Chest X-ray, AP view. Patient: 15 years old, sex M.
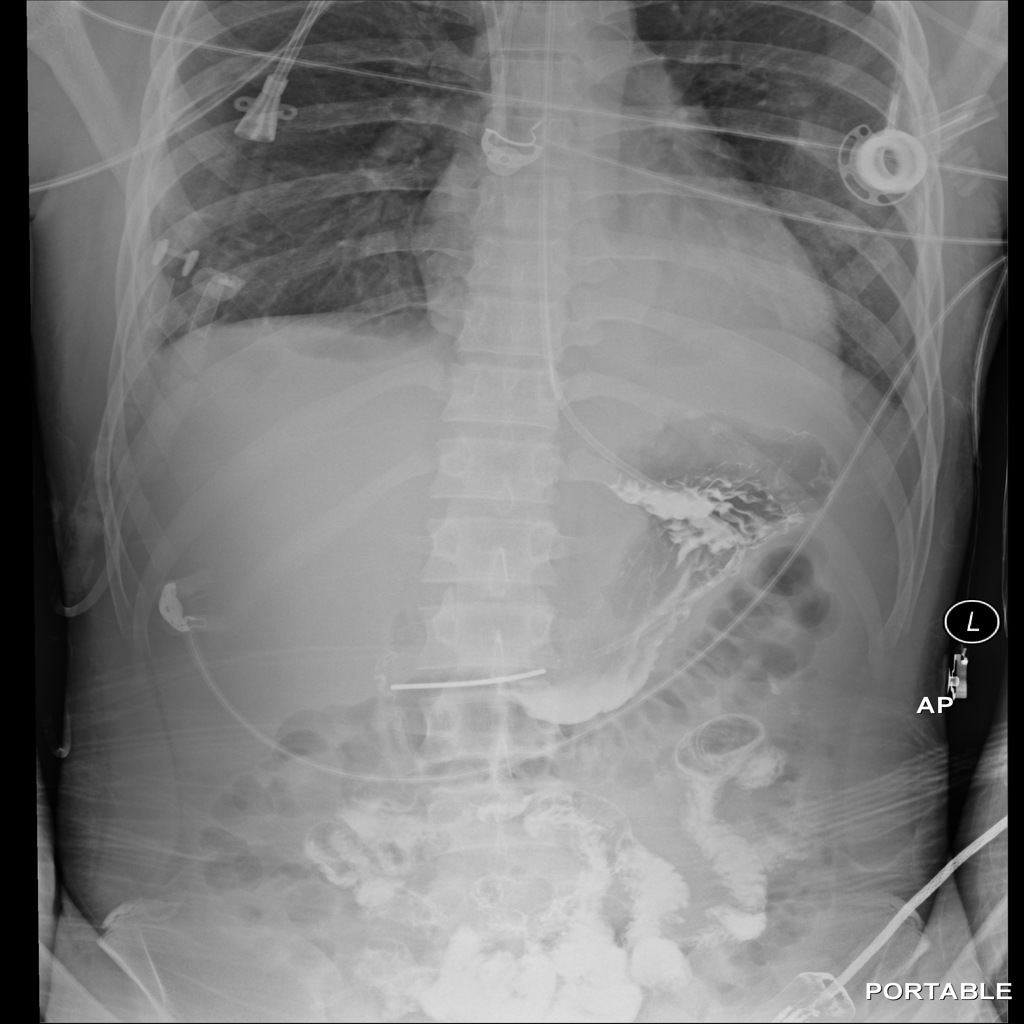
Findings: No Finding